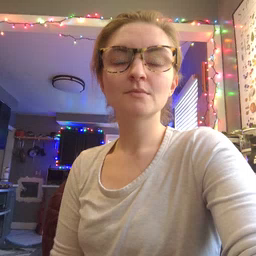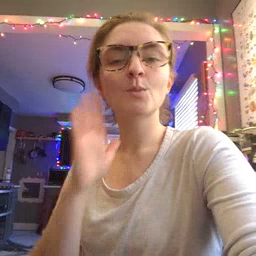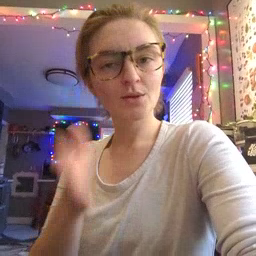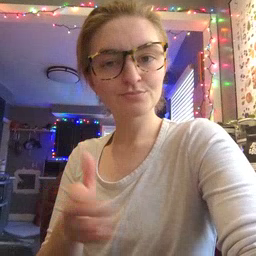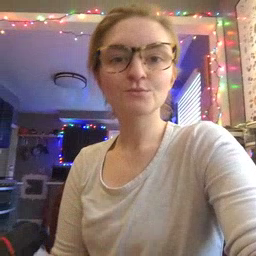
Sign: will